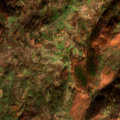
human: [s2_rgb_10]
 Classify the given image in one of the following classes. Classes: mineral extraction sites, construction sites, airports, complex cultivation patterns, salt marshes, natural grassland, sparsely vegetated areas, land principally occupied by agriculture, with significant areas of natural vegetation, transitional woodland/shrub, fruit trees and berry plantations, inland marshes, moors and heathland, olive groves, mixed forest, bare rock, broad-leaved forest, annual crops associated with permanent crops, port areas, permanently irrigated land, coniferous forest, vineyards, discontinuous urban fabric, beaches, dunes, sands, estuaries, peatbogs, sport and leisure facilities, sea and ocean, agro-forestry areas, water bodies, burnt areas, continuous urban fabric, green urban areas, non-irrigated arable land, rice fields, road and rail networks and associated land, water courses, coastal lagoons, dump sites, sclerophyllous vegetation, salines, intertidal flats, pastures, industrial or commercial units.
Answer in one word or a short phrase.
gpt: complex cultivation patterns, land principally occupied by agriculture, with significant areas of natural vegetation, broad-leaved forest